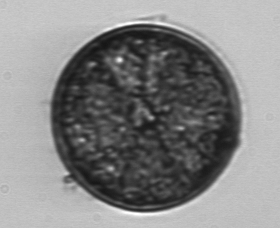
Label: Coscinodiscus